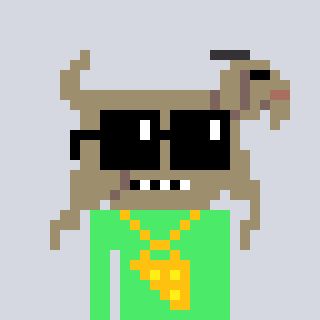
a pixel art character with square black sunglasses, a goat-shaped head and a teal-colored body on a cool background